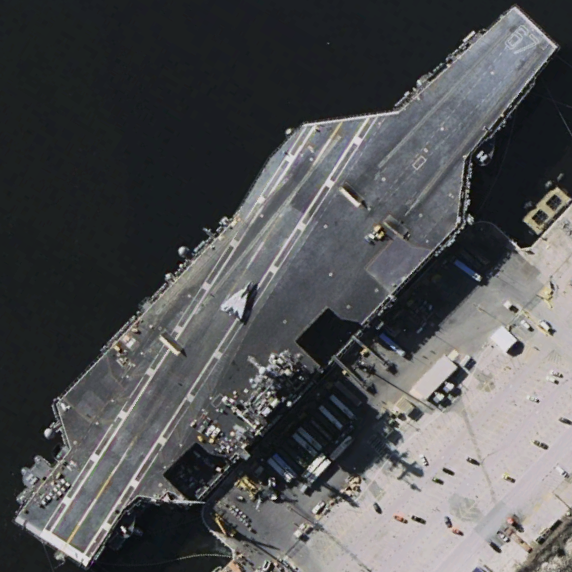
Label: aircraft_carrier